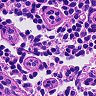
Metastatic tissue present: no